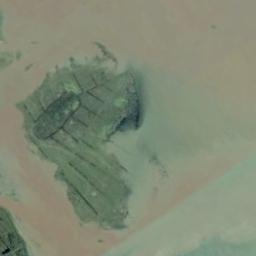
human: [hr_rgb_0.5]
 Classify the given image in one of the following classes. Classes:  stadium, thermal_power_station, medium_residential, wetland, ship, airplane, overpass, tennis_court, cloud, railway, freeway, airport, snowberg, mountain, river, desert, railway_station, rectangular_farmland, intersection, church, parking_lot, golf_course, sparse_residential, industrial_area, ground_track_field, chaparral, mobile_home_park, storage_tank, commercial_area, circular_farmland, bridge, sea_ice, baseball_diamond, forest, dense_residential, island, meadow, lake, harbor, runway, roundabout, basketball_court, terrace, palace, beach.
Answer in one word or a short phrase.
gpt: island